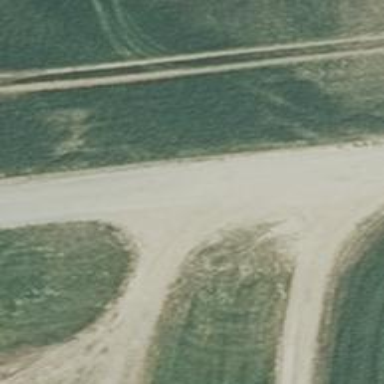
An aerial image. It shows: Track with grade 2 gravel surface.